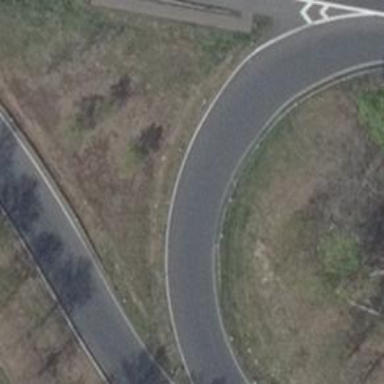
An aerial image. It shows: Asphalt motorway link.